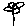
Label: flower